Interaction volume radius: 10 \u00c5
Interaction volume height: 20 \u00c5
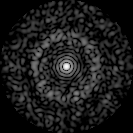
Disorder parameter: 0.8212